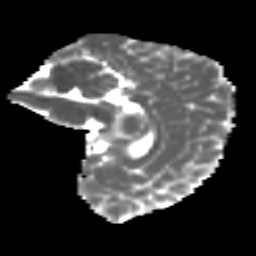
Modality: MD
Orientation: sagittal
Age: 11
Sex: female
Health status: ill
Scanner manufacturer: ge
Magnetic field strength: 3 T
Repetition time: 6.752 s
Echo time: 0.079 s